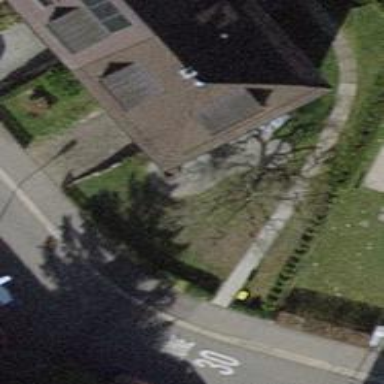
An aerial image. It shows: House with hipped roof.